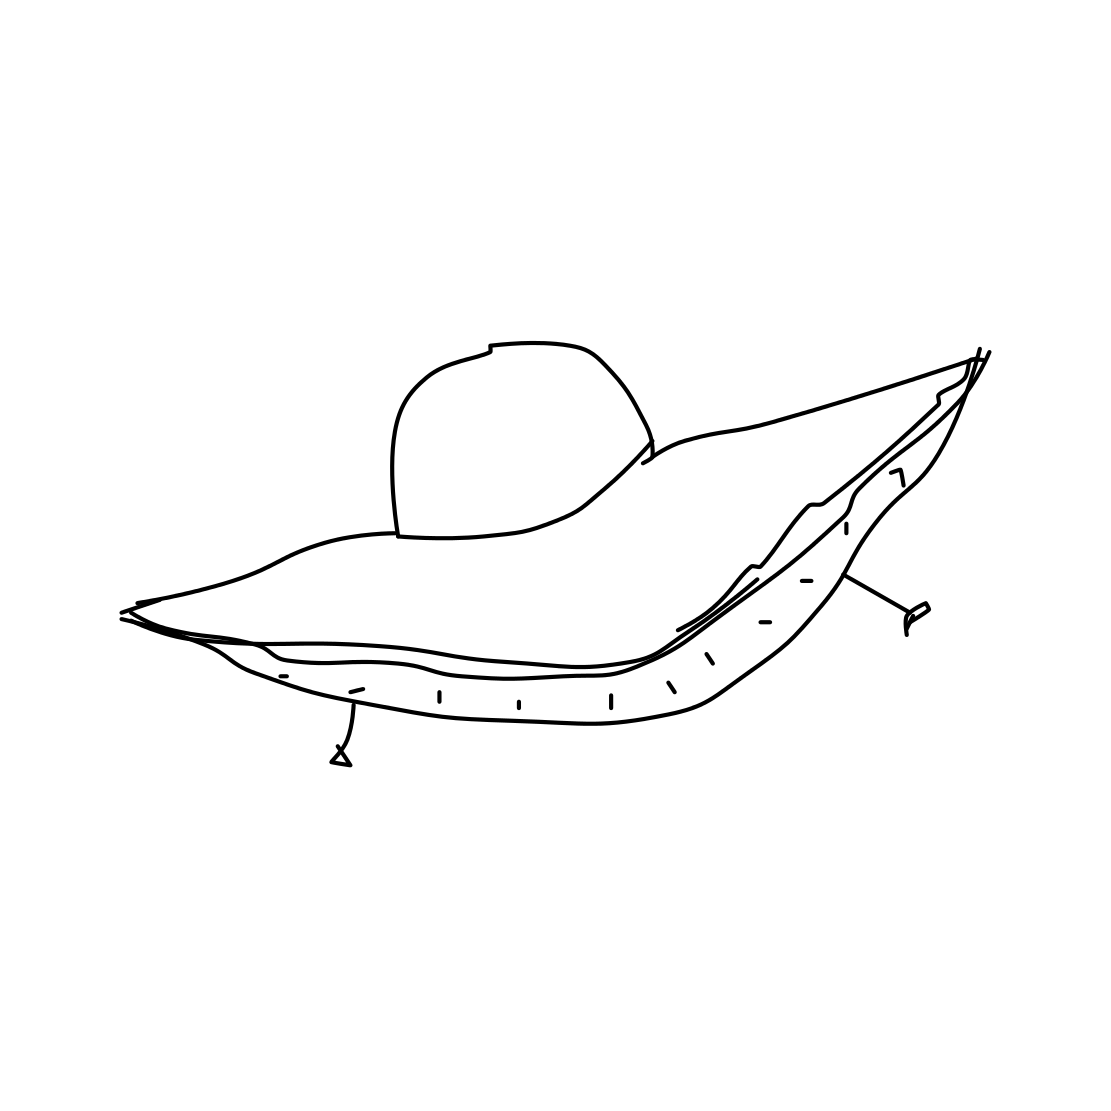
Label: flying saucer